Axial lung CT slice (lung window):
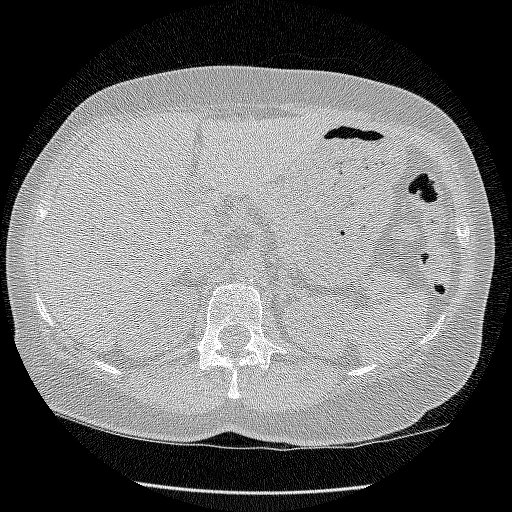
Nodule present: no